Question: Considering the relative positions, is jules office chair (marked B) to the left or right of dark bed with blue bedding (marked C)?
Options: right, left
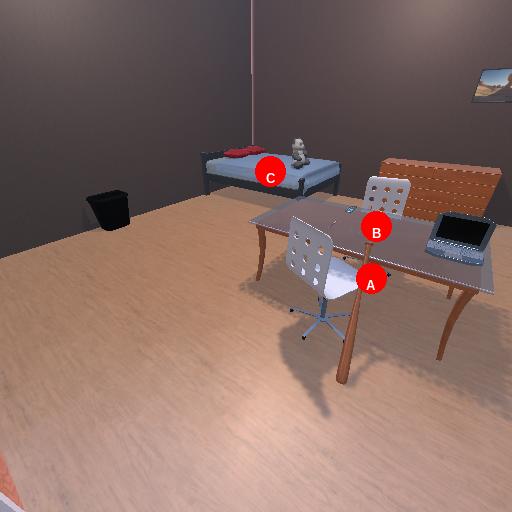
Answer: right